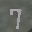
Label: 7